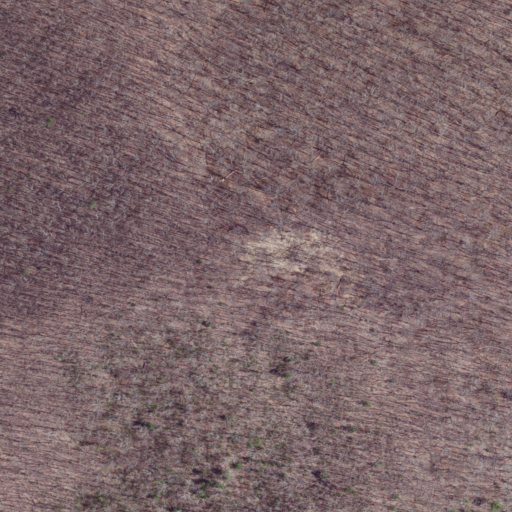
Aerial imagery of mountain in Virginia named Locust Knob containing only deciduous forest